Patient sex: M
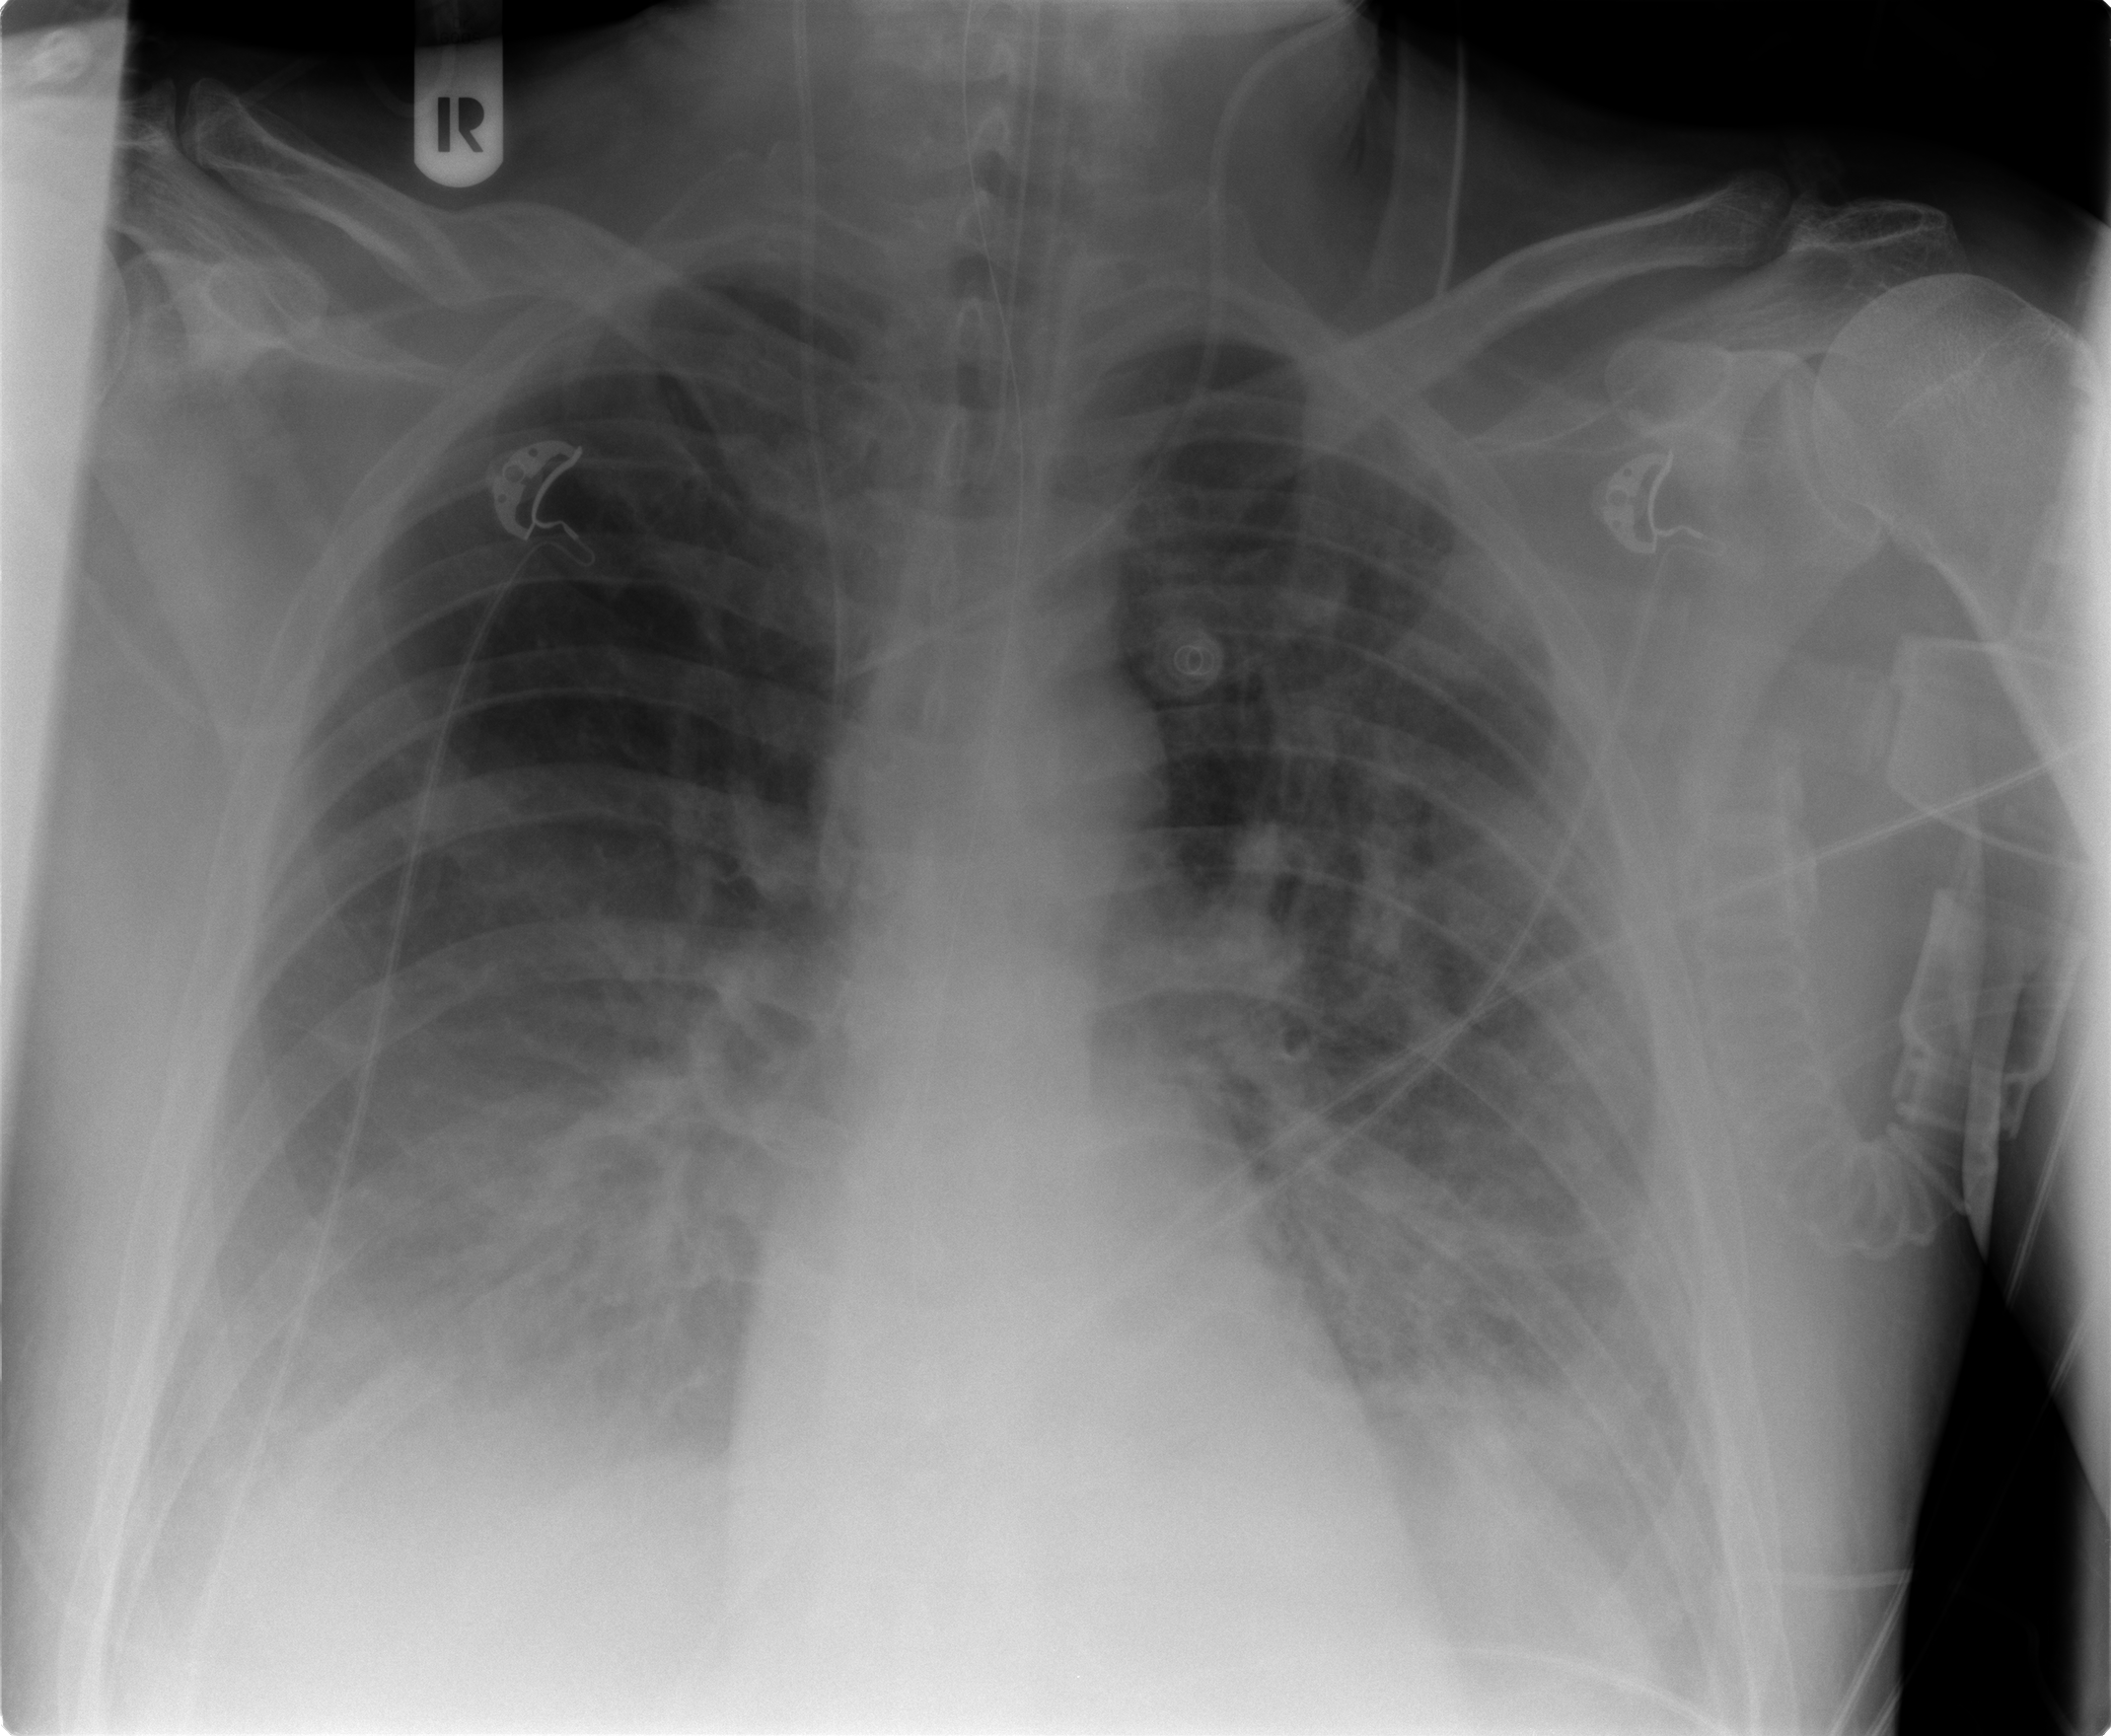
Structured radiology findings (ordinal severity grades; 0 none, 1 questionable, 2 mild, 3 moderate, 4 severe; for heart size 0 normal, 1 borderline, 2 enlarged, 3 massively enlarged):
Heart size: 0
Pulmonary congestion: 2
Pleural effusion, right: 2
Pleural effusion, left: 2
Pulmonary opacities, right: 2
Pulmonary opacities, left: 3
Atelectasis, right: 2
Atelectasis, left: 2